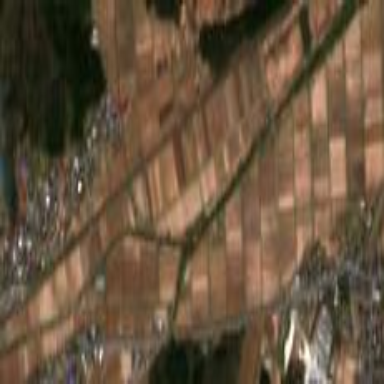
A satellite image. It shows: Farmland with rice crops growing. The produce is rice.